Field crop: tomato
Growth stage: 1
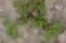
Species: portulaca